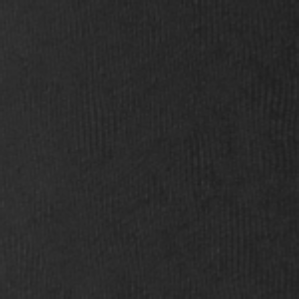
Label: frost